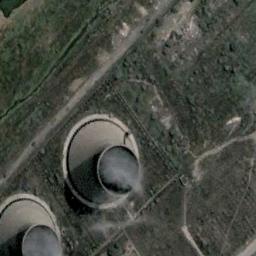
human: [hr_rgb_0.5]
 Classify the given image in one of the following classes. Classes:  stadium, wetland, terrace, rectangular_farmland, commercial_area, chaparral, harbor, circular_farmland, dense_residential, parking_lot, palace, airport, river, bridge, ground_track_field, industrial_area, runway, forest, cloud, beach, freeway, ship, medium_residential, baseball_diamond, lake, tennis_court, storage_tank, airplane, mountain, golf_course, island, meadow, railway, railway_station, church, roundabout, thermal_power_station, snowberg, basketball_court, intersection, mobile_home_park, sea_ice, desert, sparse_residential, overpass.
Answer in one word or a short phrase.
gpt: thermal_power_station